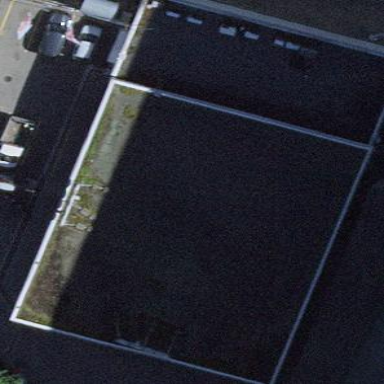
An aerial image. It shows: View of roof of building.